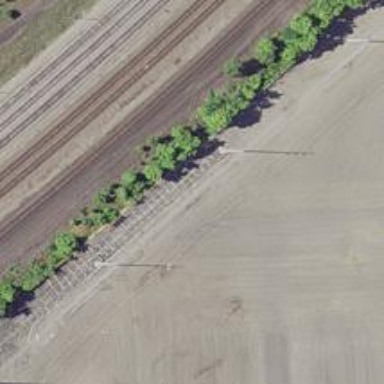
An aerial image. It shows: Power pole.